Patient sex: M
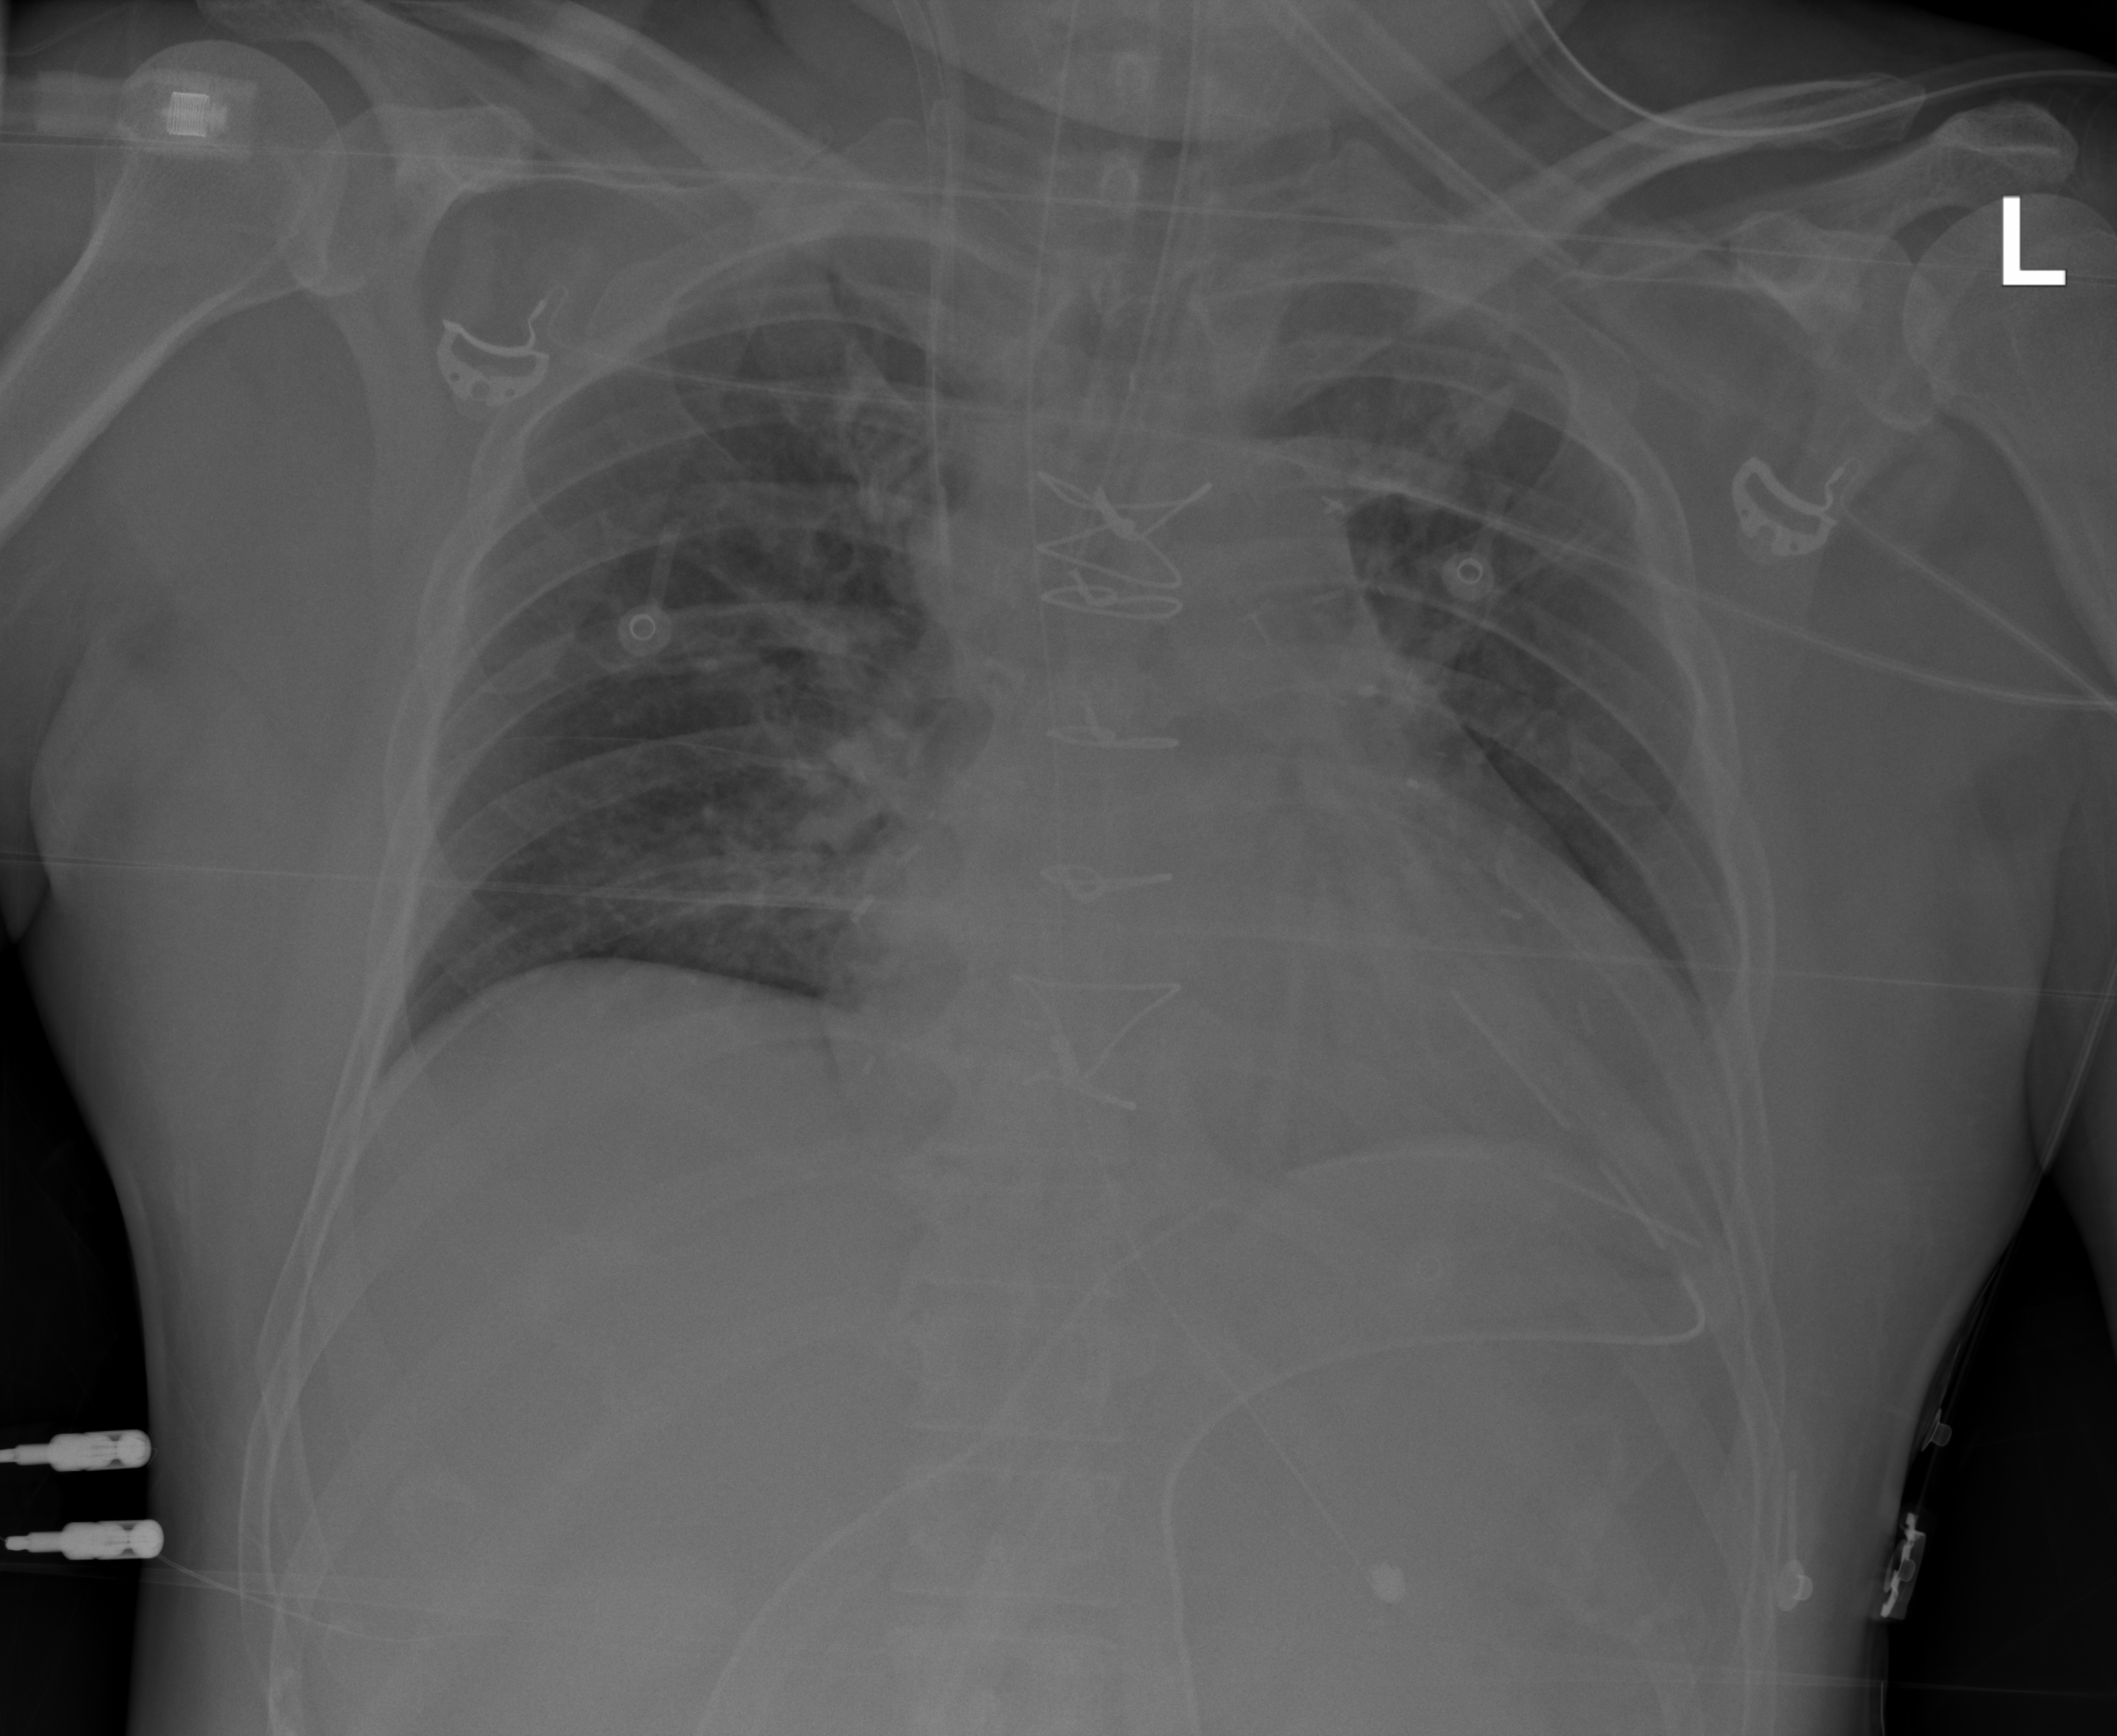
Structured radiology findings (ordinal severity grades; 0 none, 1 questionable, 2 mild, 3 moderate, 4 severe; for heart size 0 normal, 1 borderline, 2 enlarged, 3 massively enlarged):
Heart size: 2
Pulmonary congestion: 2
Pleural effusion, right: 0
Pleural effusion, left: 0
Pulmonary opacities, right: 0
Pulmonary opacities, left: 0
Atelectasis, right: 2
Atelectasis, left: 2